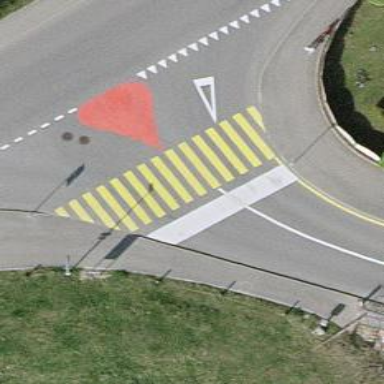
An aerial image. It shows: Marked road crossing with visible crossing markings.